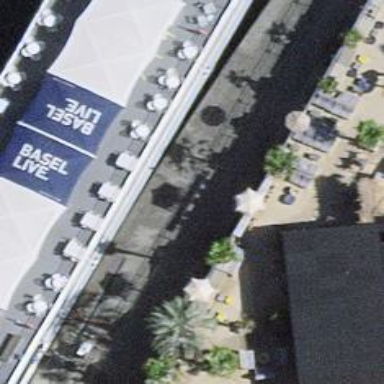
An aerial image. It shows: Outdoor seating area for leisure.